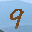
Label: 9